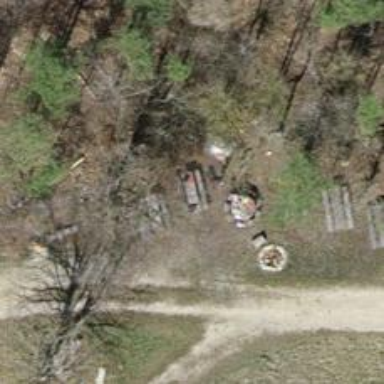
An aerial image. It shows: Picnic table located in leisure land area.